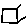
Label: square